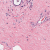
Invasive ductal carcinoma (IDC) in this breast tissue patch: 0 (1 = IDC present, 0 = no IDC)